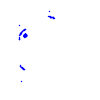
Particle: pion